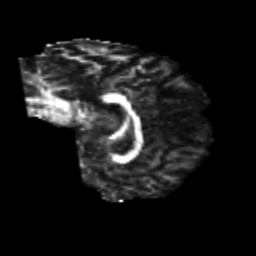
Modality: FA
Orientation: sagittal
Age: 26
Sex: male
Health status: healthy
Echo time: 0.074 s